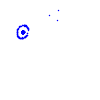
Particle: electron